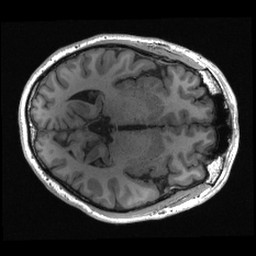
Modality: T1w
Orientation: axial
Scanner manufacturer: siemens
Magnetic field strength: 3 T
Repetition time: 2.3 s
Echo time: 0.00285 s